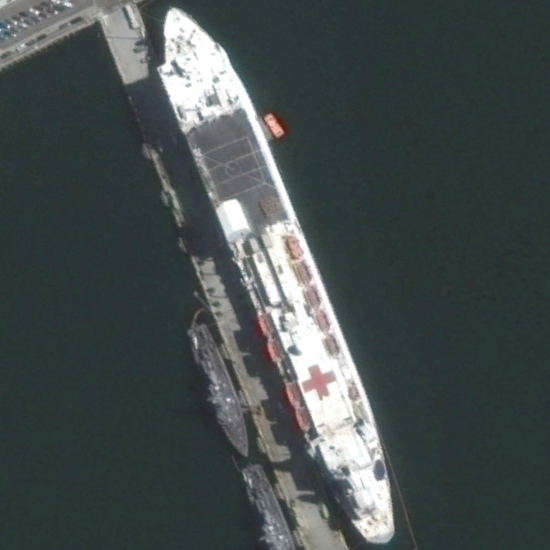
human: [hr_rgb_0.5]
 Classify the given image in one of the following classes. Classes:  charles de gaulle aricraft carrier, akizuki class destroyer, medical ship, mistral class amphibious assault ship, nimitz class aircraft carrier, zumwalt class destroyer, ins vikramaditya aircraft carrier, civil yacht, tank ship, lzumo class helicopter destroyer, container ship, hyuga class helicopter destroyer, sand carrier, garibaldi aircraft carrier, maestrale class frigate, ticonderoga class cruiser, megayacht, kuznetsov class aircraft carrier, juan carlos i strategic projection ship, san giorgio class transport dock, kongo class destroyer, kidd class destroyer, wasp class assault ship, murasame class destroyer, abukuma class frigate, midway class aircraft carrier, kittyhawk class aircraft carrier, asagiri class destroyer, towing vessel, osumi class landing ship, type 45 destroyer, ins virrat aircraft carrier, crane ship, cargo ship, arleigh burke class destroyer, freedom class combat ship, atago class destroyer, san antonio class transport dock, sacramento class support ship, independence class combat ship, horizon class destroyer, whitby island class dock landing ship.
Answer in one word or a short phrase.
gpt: Medical ship